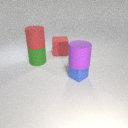
large purple rubber cylinder above small blue rubber cube